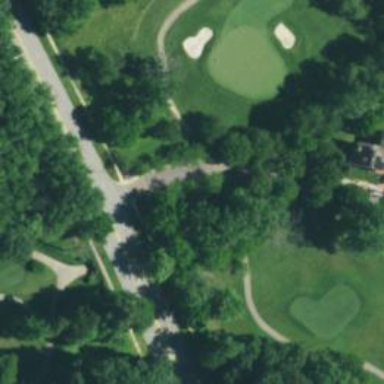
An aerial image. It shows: Well-maintained path for golf carts. The track type is grade1.